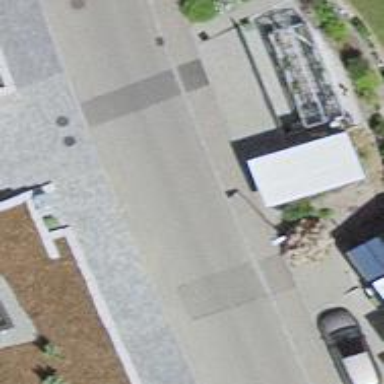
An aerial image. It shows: Sidewalk.